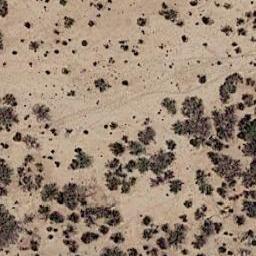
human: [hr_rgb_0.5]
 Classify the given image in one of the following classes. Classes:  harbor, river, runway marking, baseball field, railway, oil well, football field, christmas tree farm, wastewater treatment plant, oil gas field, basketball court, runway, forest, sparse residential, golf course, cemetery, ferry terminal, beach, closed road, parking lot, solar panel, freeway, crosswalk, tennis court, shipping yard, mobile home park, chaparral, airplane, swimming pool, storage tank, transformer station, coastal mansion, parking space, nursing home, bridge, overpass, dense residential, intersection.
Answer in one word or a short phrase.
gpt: chaparral